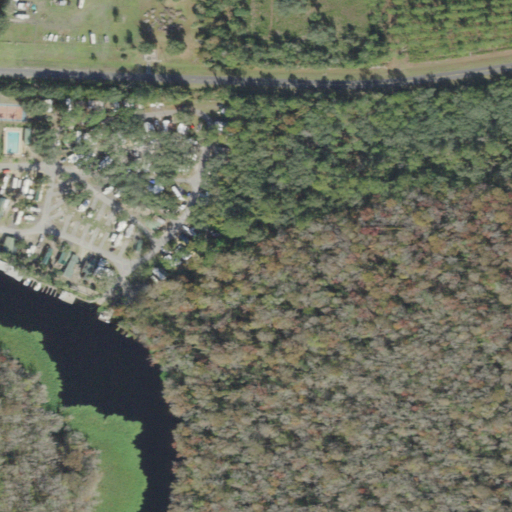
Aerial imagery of cliff(s) in Florida named Morrison Bluff containing woody wetlands, evergreen forest, open development, low intensity development, herbaceous wetlands, pasture, grassland, shrub, and open water